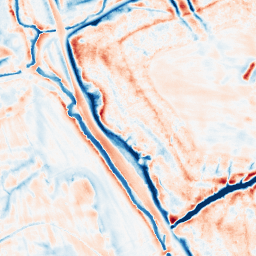
Category: edge_preserving
Decomposition family: bilateral
Decomposition parameters: d: 21
sigma_color: 50
sigma_space: 75
Upsampling method: bicubic
Upsampling parameters: scale: 2
Upsampling scale: 2